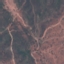
Label: HerbaceousVegetation